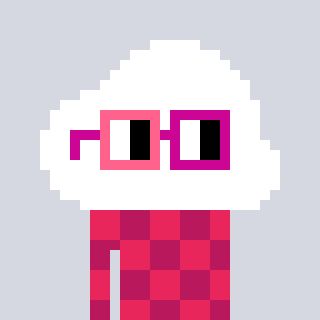
a pixel art character with square pink and red glasses, a cloud-shaped head and a darkpink-colored body on a cool background